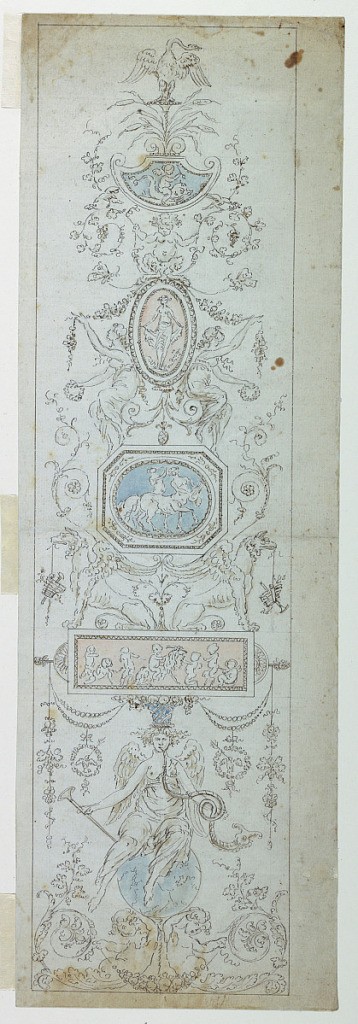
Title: Design for a Panel
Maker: Jean-Guillaume Moitte, French, 1746–1810
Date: ca. 1765
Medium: Graphite, pen and ink, brush and watercolor, sepia on paper
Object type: drawing
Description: Vertical panel with candelabrum motif. At center is a blue oval with centaurs, within an octagonal frame. At top, a swan.